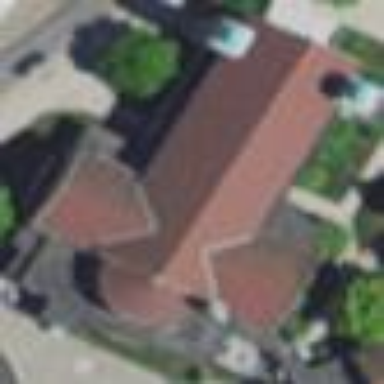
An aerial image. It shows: Building serving as place of worship.